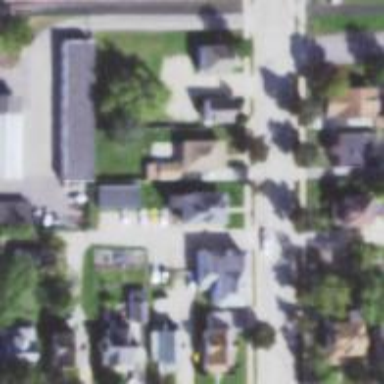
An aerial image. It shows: Alley classified as service road.